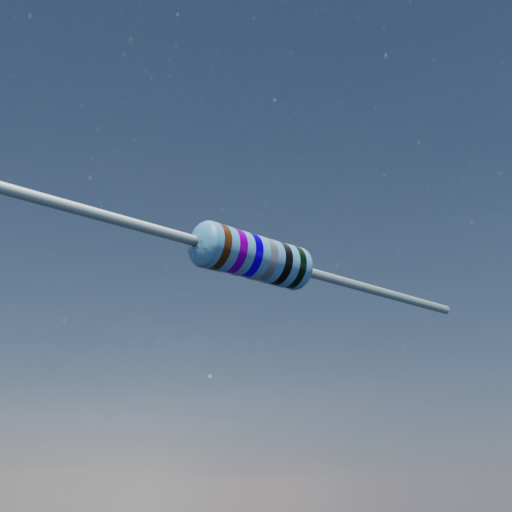
Resistor colour bands (in order): brown, violet, blue, silver, black, black